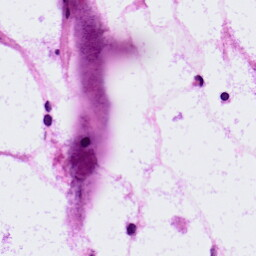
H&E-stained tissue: LymphNode